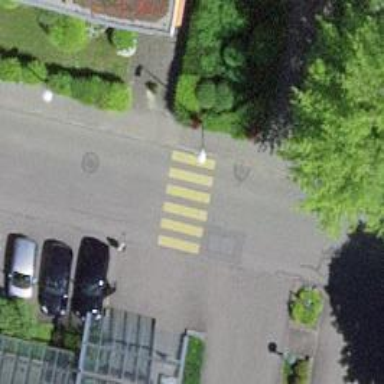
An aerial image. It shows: Uncontrolled zebra crossing on the road.